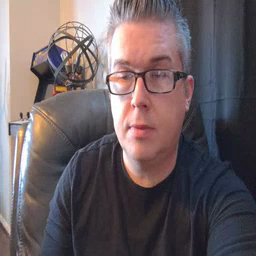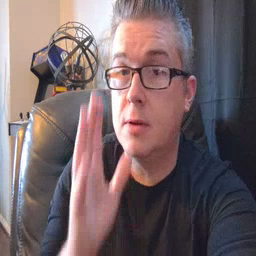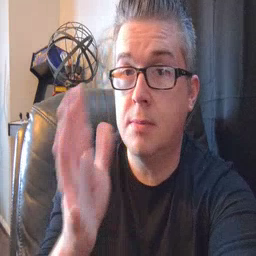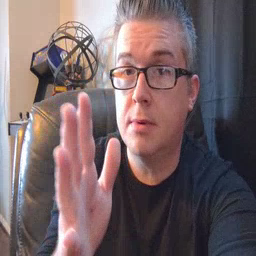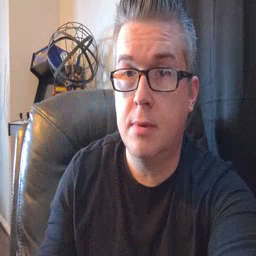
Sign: grandma